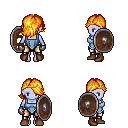
a pixel art fantasy rpg character, female body template, dark elf, purple skin, blue vest, gold greaves, light blonde swoop hairstyle, gold tiara, metal gloves, brown shoes, shield, four views (front, back, left, right), 2x2 character sprite sheet, small pixel art, hard edges, no anti-aliasing